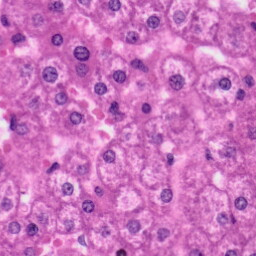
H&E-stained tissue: Liver